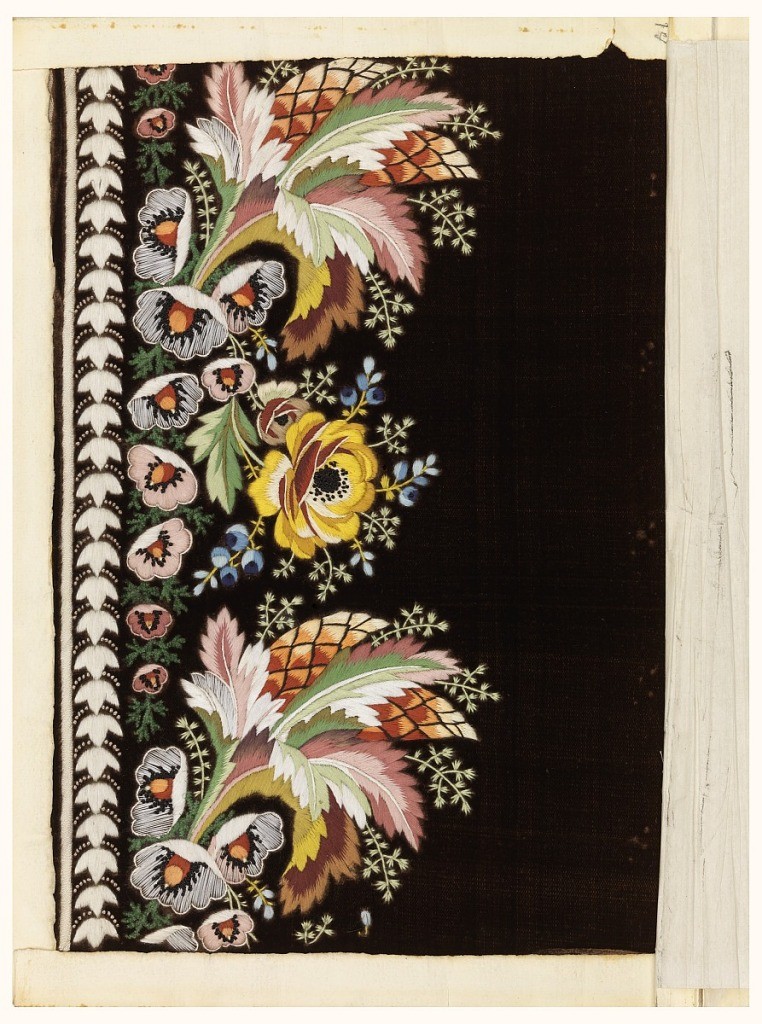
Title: Embroidery sample
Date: ca. 1770
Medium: silk, paper Technique: embroidered on cut supplementary warp pile (velvet)
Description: Multicolored silk embroidery in a large-scale floral design of leaf clusters, a yellow rose and other small blossoms on a black ground.